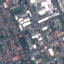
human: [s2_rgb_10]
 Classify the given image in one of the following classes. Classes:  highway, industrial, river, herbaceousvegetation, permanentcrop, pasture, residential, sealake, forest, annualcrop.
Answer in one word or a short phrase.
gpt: Industrial